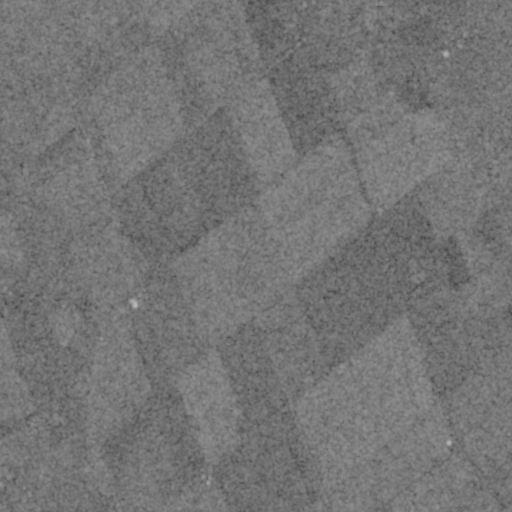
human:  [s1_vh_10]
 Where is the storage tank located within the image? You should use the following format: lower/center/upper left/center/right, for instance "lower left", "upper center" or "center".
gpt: The storage tank is located in the center left of the image.
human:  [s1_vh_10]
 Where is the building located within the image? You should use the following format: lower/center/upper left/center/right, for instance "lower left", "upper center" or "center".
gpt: The building is located in the left of the image.
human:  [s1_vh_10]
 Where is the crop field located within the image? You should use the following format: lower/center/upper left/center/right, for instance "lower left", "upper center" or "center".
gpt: There is no crop field in the image.

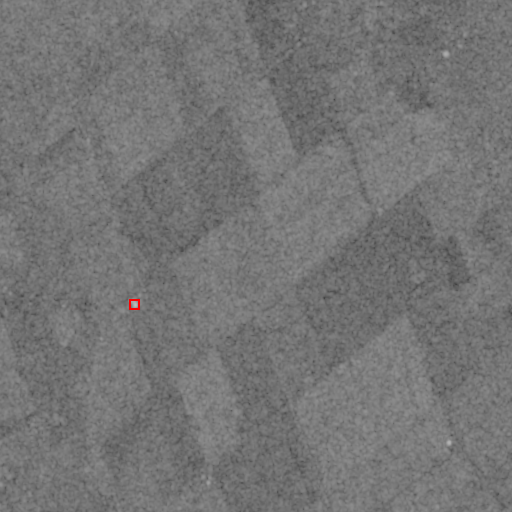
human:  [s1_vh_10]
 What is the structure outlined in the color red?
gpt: The structure outlined in red is a storage tank.
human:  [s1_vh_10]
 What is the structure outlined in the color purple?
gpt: There is no purple outline.